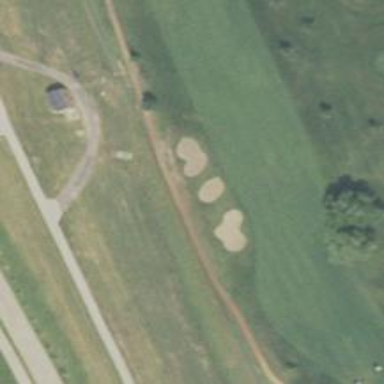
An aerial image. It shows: Golf hole.